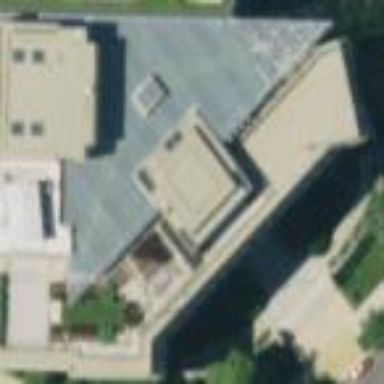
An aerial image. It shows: Office building.